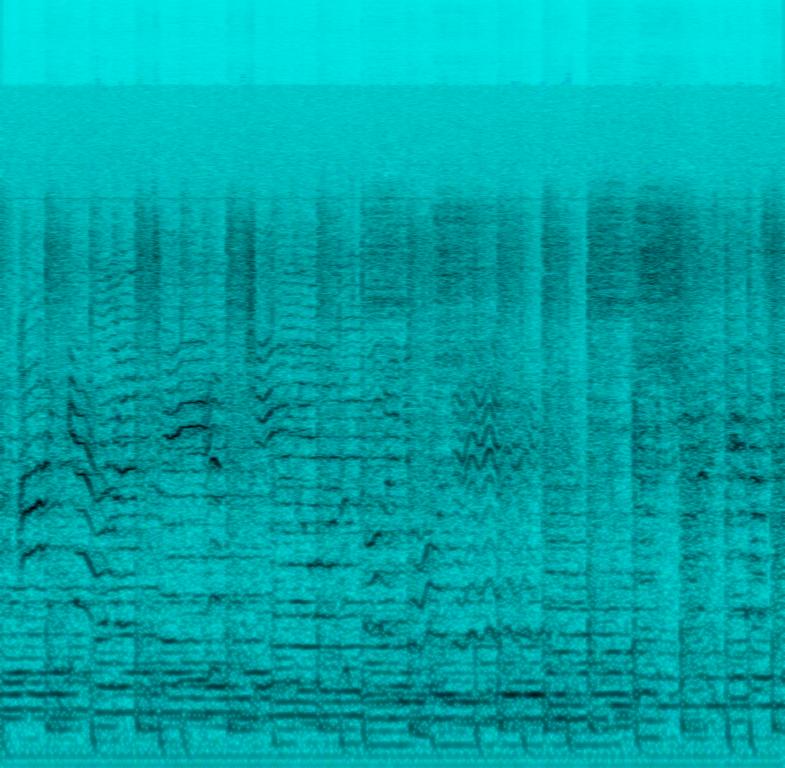
The low quality recording features a live performance of a pop song that consists of passionate female vocals, alongside background harmonizing vocals, singing over energetic drums, groovy, thin bass, mellow synth pad and addictive synth lead melody. Even though the recording is noisy and in mono, it sounds energetic, happy and fun.